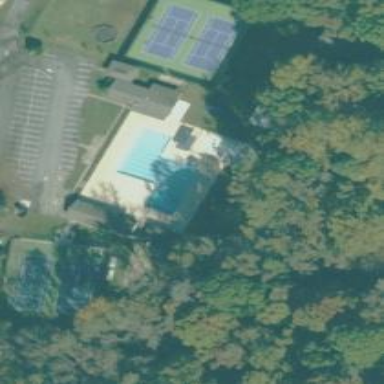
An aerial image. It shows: Sports centre dedicated to swimming activities.